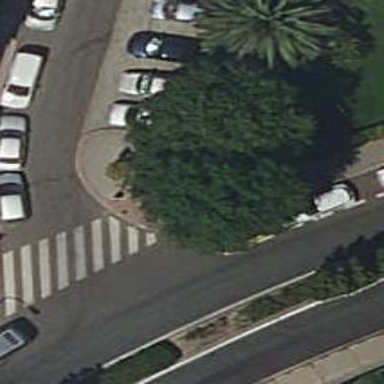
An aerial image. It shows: Bollard.